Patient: sex F, age 31
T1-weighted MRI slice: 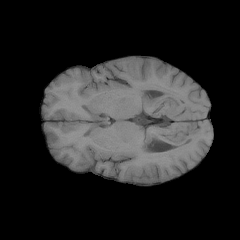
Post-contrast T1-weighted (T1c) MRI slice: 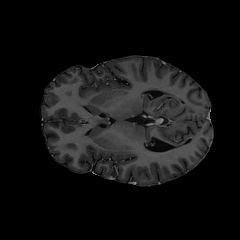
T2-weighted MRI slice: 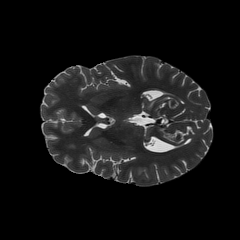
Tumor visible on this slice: yes
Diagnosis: Glioblastoma, IDH-wildtype
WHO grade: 4